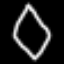
Label: diamond